Interaction volume radius: 5 \u00c5
Interaction volume height: 20 \u00c5
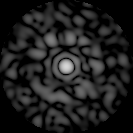
Disorder parameter: 0.8669